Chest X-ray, PA view. Patient: 53 years old, sex M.
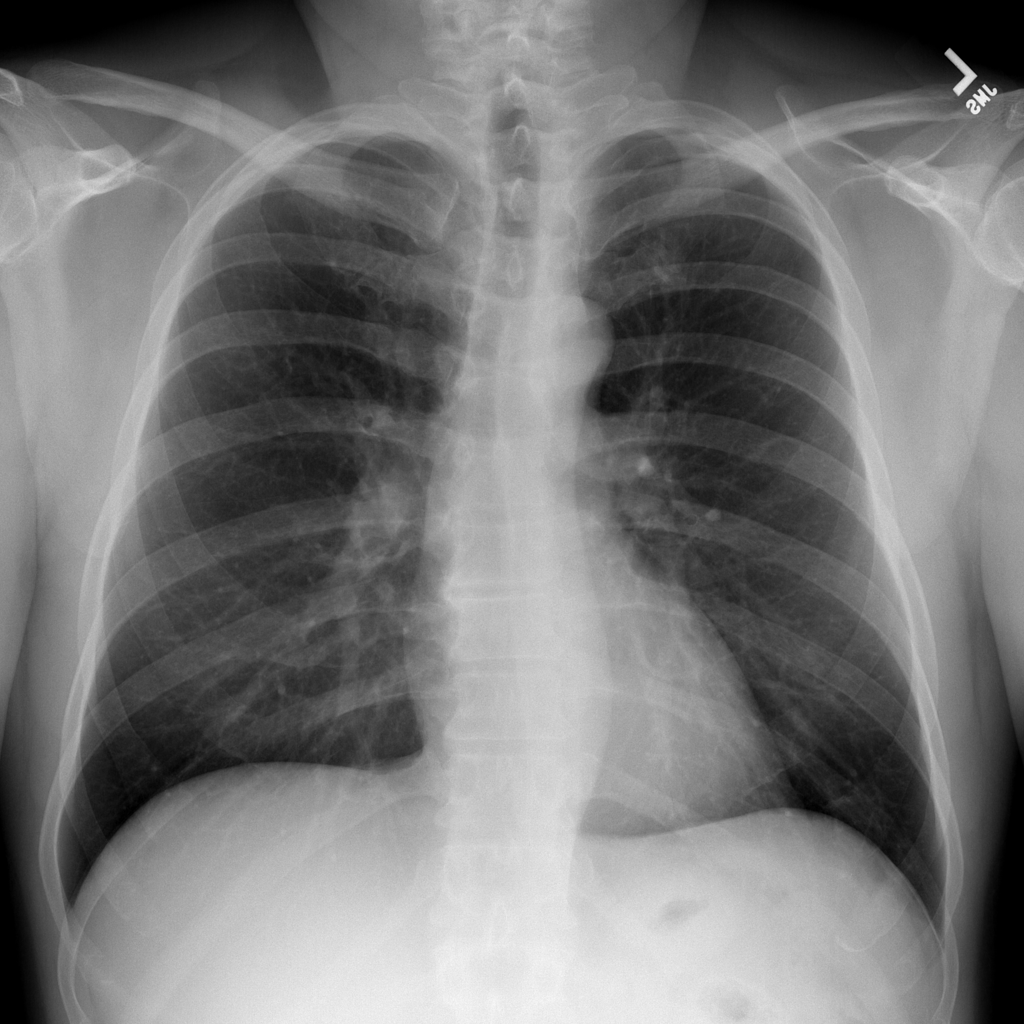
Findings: No Finding